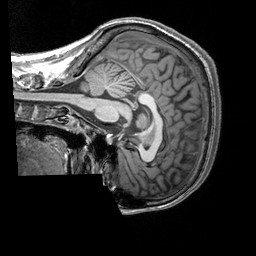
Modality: T1w
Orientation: sagittal
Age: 21
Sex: male
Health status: healthy
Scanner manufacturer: siemens
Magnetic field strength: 3 T
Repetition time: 2.3 s
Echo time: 0.00303 s